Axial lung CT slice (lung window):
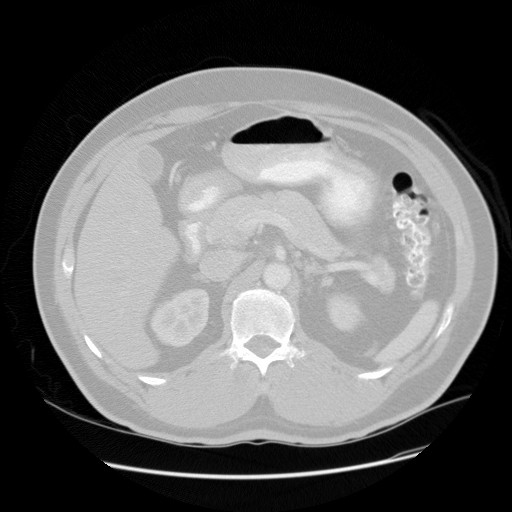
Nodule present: no